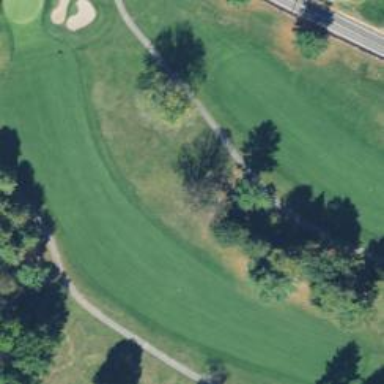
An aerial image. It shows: Golf fairway surrounded by grass.